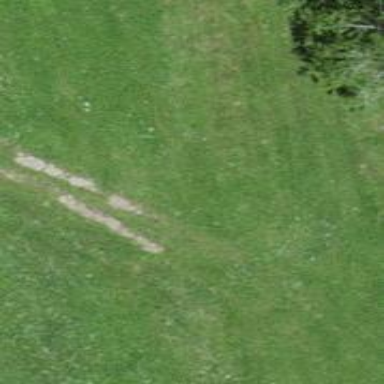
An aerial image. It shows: Track with very rough surface.